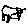
Label: cat